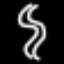
Label: squiggle